Question: I printed the vectorized form of the first training image of the mnist dataset of pytorch and <URL> .
The difference seems too big for just floating point precision error.
Full Diff of first mnist train image:
<URL>

Code to reproduce:
'''
import mnist_loader
import numpy
numpy.set_printoptions(formatter={'float': '{: 0.4f}'.format})
d = mnist_loader.load_data()
print numpy.array(d[0][0][0]).reshape(784,1)
'''
pytorch:
'''
import torch
import torchvision
from torchvision import transforms as tf
dtype = torch.float32
transforms = tf.Compose([tf.ToTensor()])
mnist_data = torchvision.datasets.MNIST("./mnist", transform=transforms, download=True)
data_loader = torch.utils.data.DataLoader(mnist_data,
batch_size=500,
shuffle=False,
num_workers=1)
data, target = next(data_loader.__iter__())
print(data[0].reshape(784,1))
'''
Anyone an idea what's causing this ?
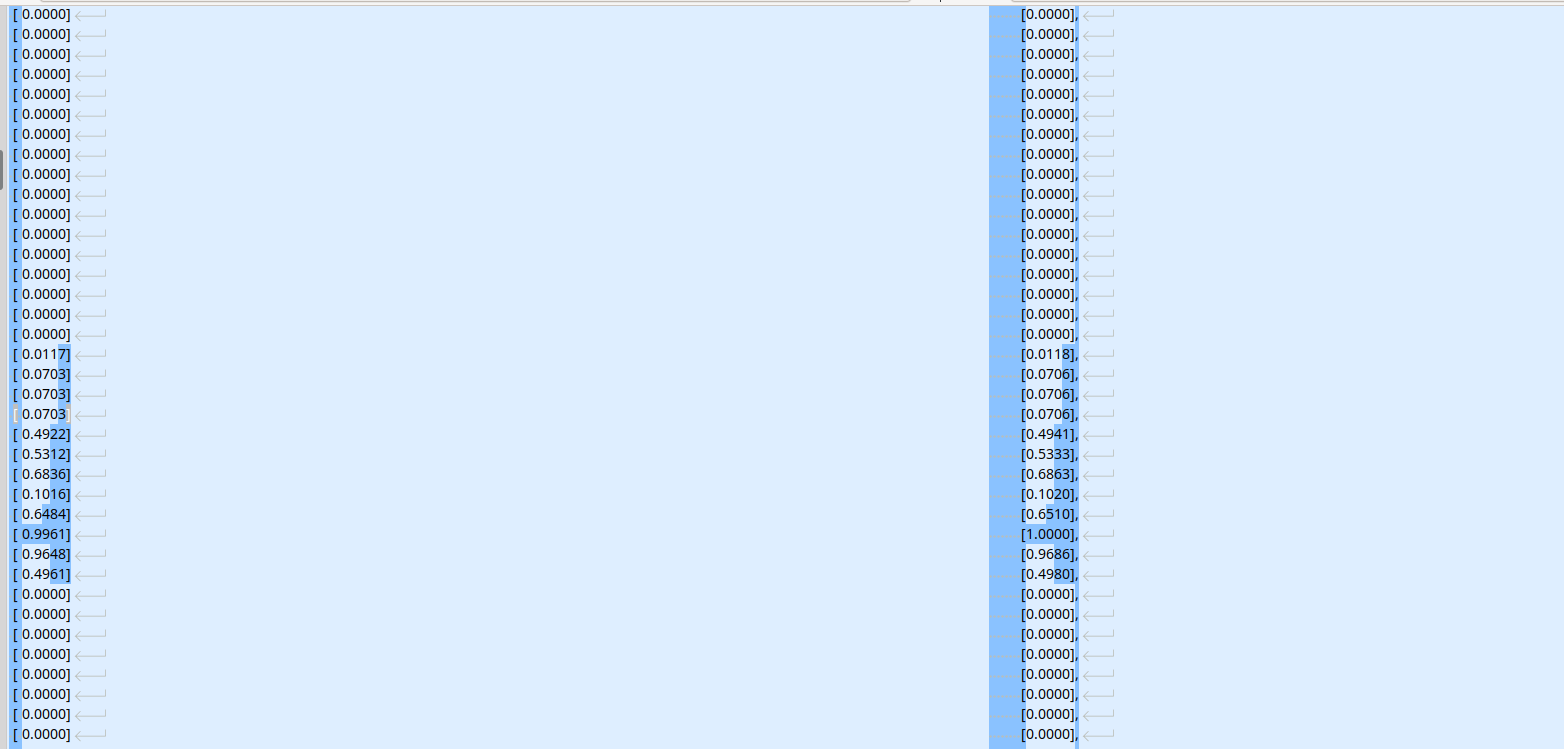
Answer: MNIST images consist of pixel values that are integers in the range 0 to 255 (inclusive). To produce the tensors you are looking at, those integer values have been normalised to lie between 0.0 and 1,0, by dividing them all by some constant factor. It appears that your two sources chose different normalising factors: 255 in one case and 256 in the other.